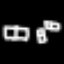
Label: chair